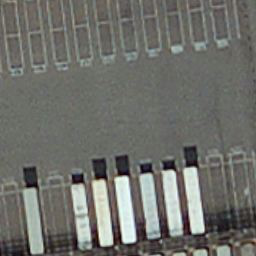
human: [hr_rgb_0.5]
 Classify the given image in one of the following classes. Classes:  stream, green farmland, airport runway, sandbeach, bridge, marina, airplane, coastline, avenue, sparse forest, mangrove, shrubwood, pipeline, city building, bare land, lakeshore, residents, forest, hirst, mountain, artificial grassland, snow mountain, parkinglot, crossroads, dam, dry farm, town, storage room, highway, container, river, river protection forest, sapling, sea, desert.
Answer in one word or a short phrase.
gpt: container